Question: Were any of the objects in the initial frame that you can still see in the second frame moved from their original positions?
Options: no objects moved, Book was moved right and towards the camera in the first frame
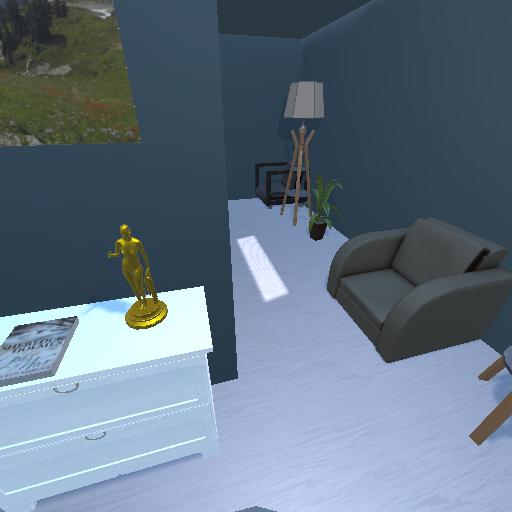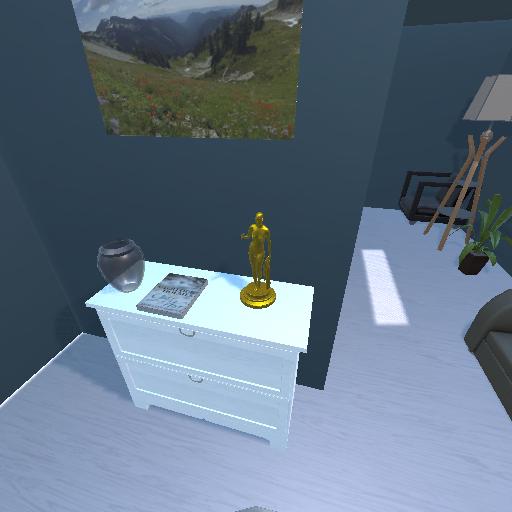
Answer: no objects moved